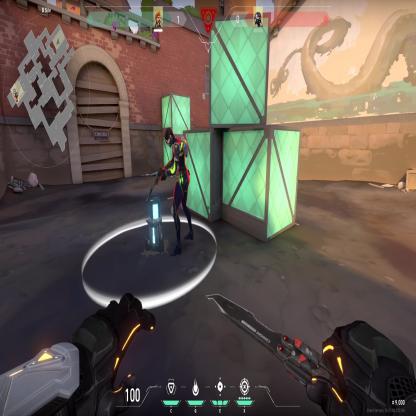
Label: planted spike ; enemy